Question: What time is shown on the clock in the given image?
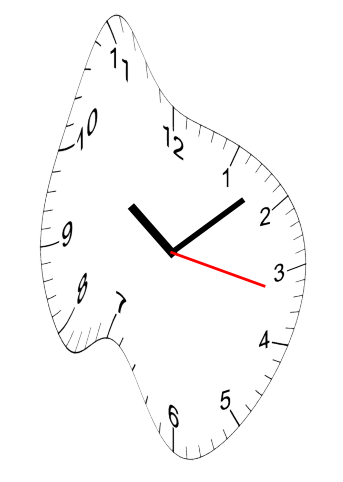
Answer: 10:08:17